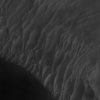
Label: not_dusty